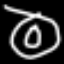
Label: donut